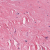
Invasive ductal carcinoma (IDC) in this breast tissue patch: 0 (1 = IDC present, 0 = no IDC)